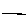
Label: line